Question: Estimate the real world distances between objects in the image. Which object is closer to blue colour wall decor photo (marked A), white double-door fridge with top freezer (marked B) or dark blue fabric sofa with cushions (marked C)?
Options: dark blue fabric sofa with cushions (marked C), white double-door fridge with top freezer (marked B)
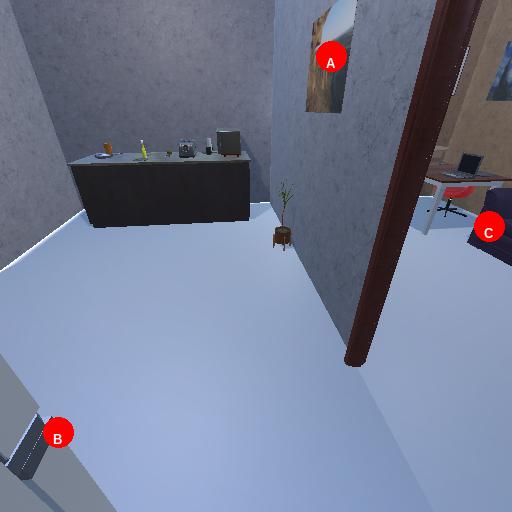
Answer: dark blue fabric sofa with cushions (marked C)